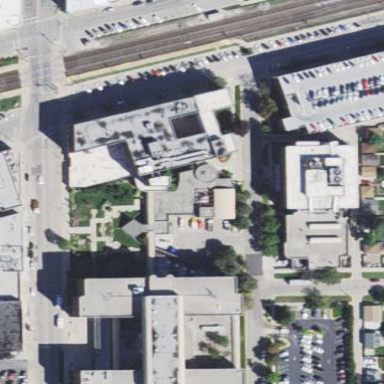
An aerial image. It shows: Hospital building.